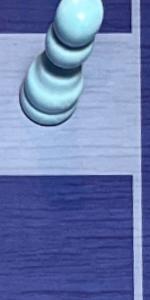
Label: Empty